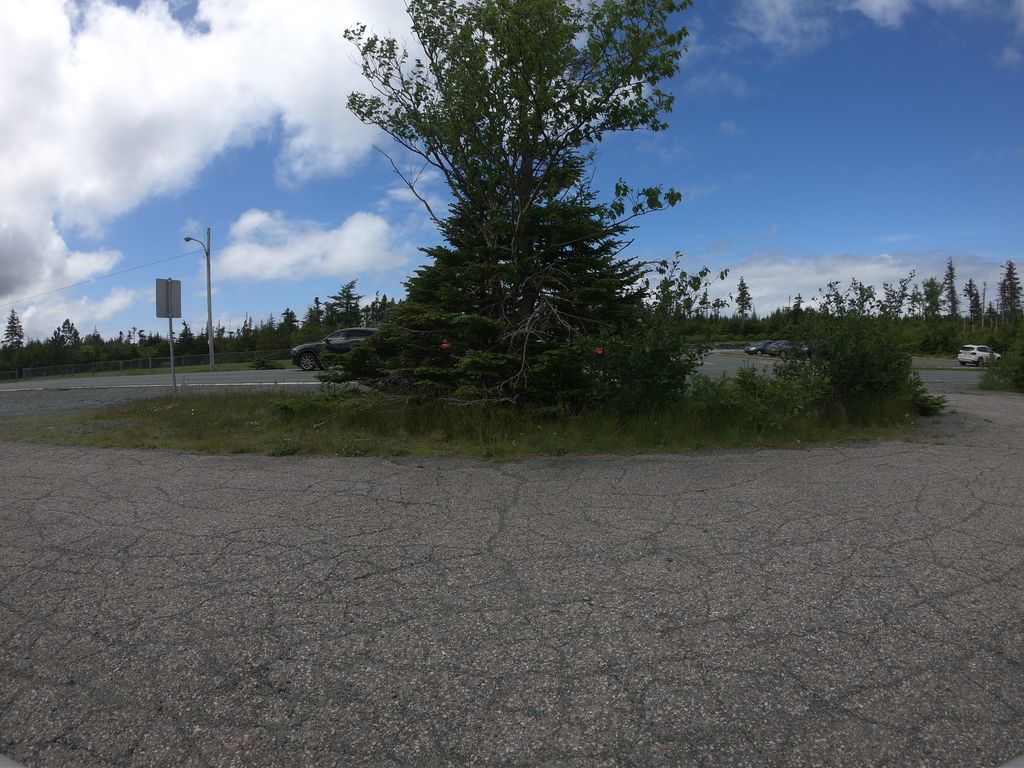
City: st_johns